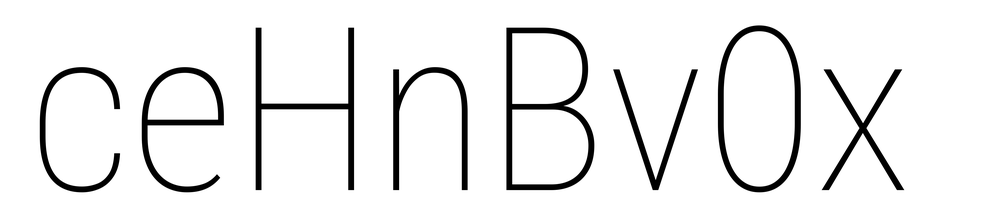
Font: Roboto_Condensed_Thin